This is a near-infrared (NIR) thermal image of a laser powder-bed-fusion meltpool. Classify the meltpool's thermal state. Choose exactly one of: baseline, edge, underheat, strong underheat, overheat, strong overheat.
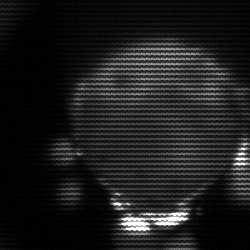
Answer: edge